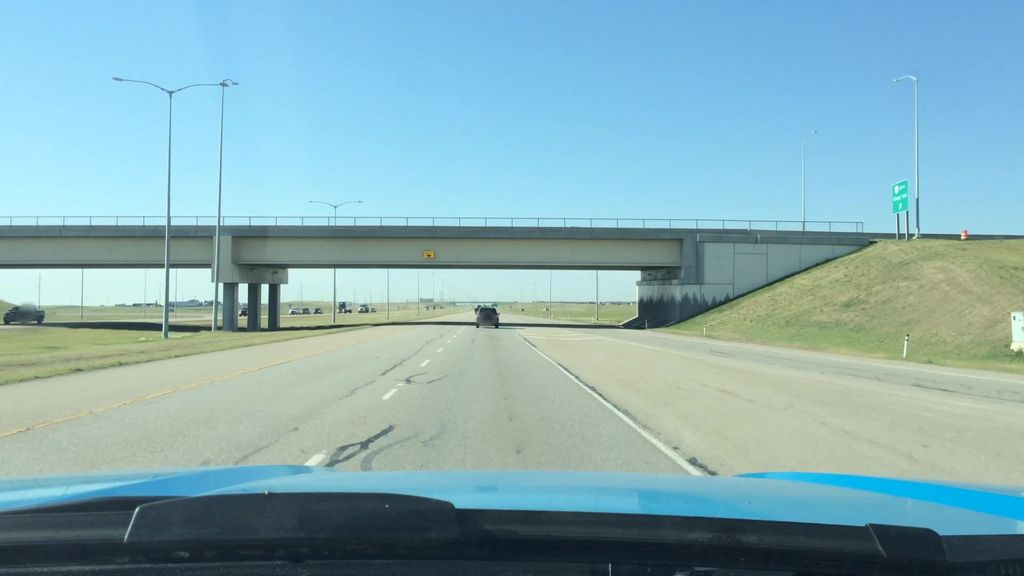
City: calgary